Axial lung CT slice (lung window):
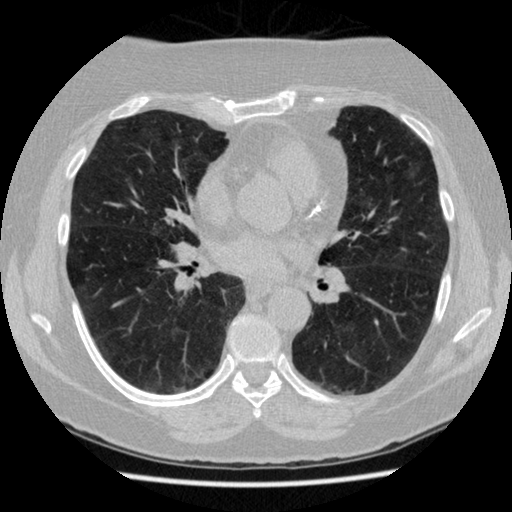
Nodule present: no